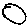
Label: circle